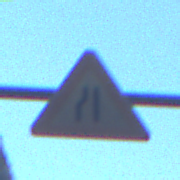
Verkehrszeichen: EinseitigVerengteFahrbahnLinks
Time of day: Midday
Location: Outdoor (Urban)
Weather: Clear
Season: NotSpecified
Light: Natural